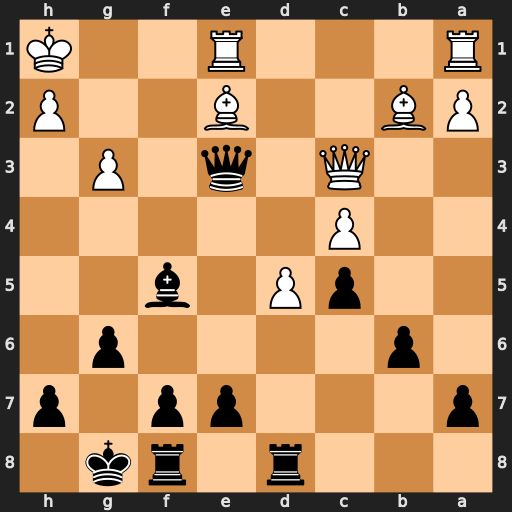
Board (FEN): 3r1rk1/p3pp1p/1p4p1/2pP1b2/2P5/2Q1q1P1/PB2B2P/R3R2K
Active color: b
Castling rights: -
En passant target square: -
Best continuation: Be4+ Bf3 Bxf3#